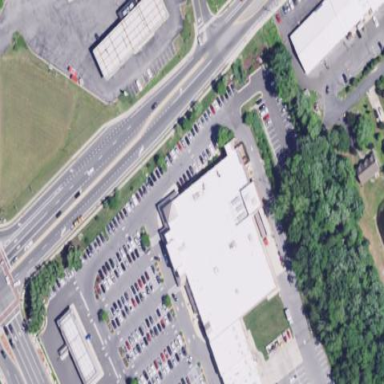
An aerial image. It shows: Retail building housing supermarket.